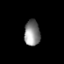
Tissue: prostate
Cell type: Myeloid cells
Senescence score: 0.2649
Nuclear area (px): 398
Mean DAPI intensity: 134.681